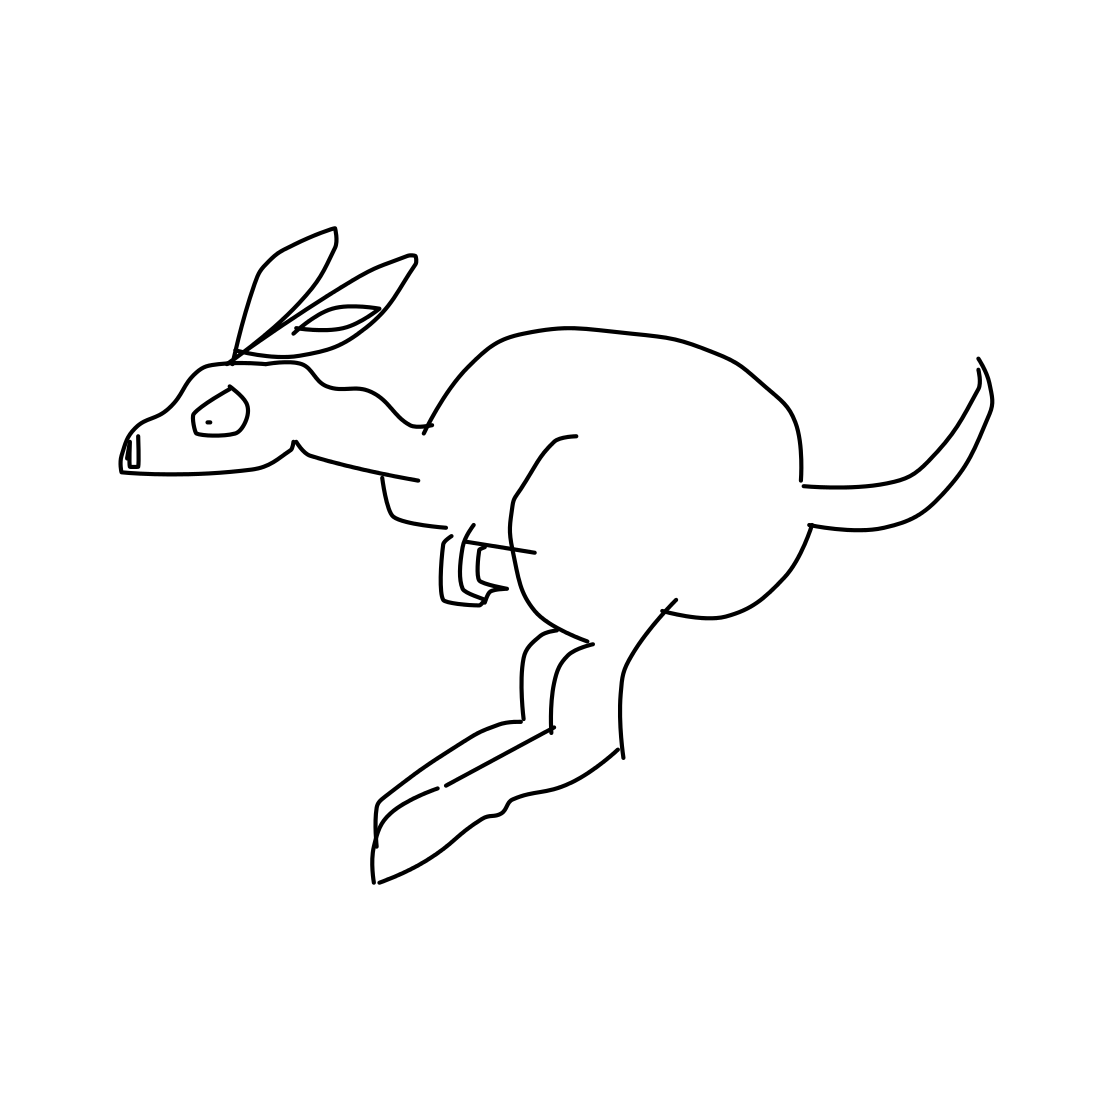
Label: kangaroo